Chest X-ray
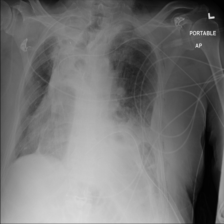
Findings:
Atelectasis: positive
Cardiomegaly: negative
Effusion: negative
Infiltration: negative
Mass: negative
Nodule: negative
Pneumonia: negative
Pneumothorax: negative
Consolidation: negative
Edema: negative
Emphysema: negative
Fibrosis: negative
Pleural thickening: negative
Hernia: negative